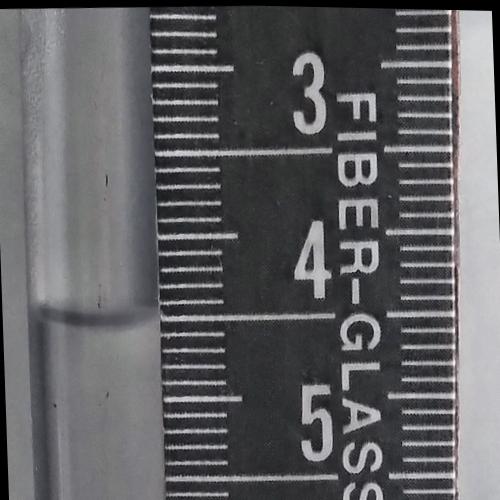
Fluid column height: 4.5 cm